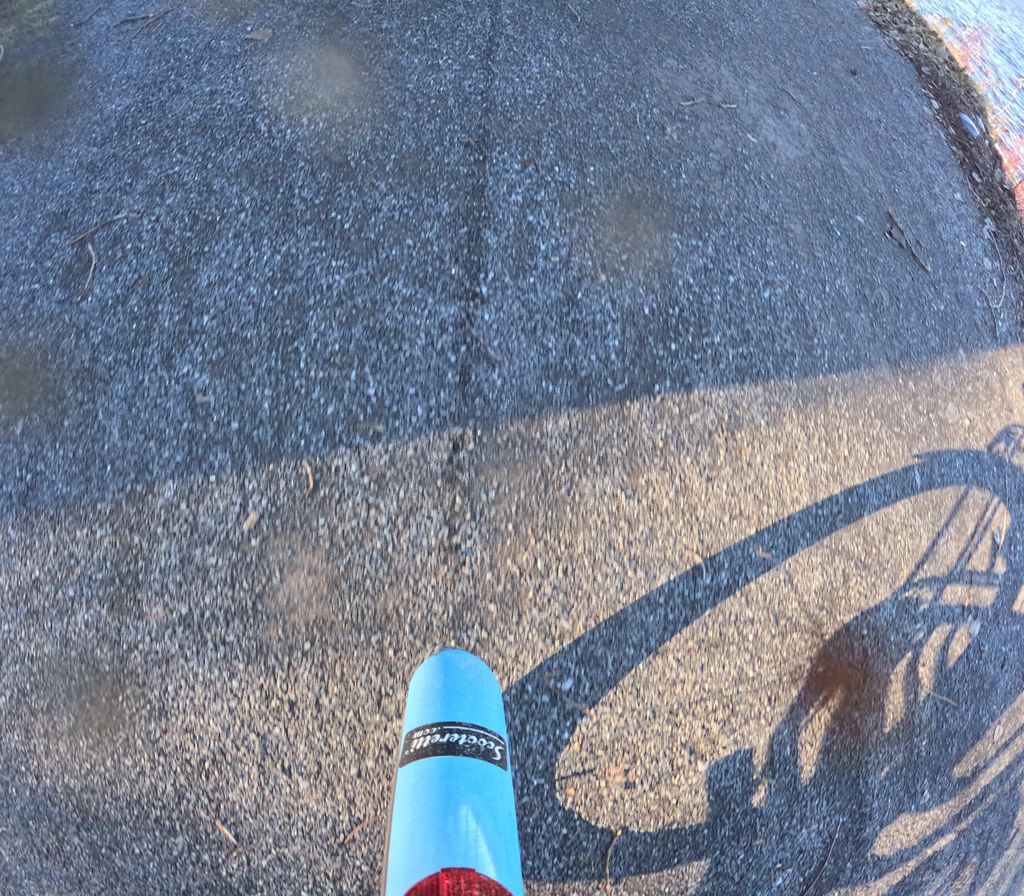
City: ottawa-gatineau